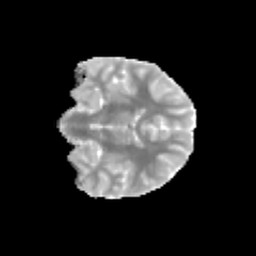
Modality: MD
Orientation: coronal
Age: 10
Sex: male
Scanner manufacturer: siemens
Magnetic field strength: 3 T
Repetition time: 3.8 s
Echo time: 0.07 s